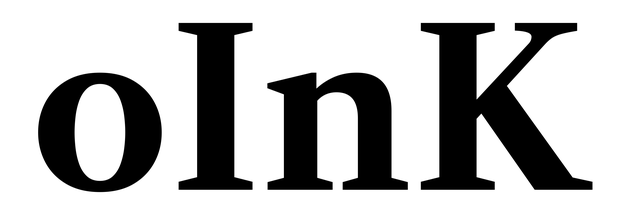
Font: LibreCaslonText_Bold